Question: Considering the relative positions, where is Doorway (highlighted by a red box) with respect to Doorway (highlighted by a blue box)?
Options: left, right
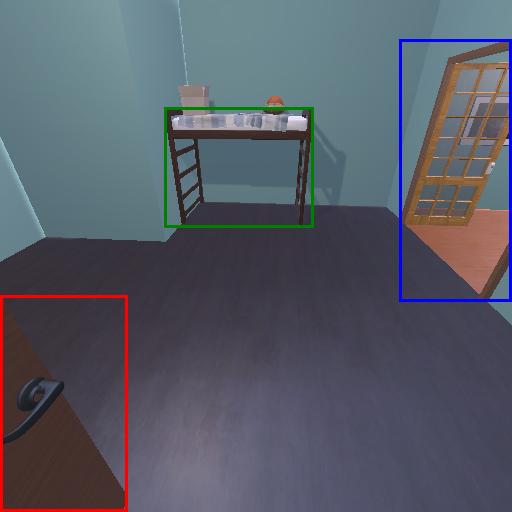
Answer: left